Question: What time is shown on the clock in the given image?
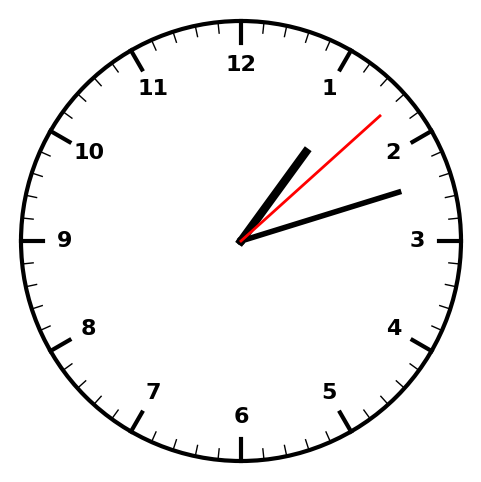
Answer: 01:12:08